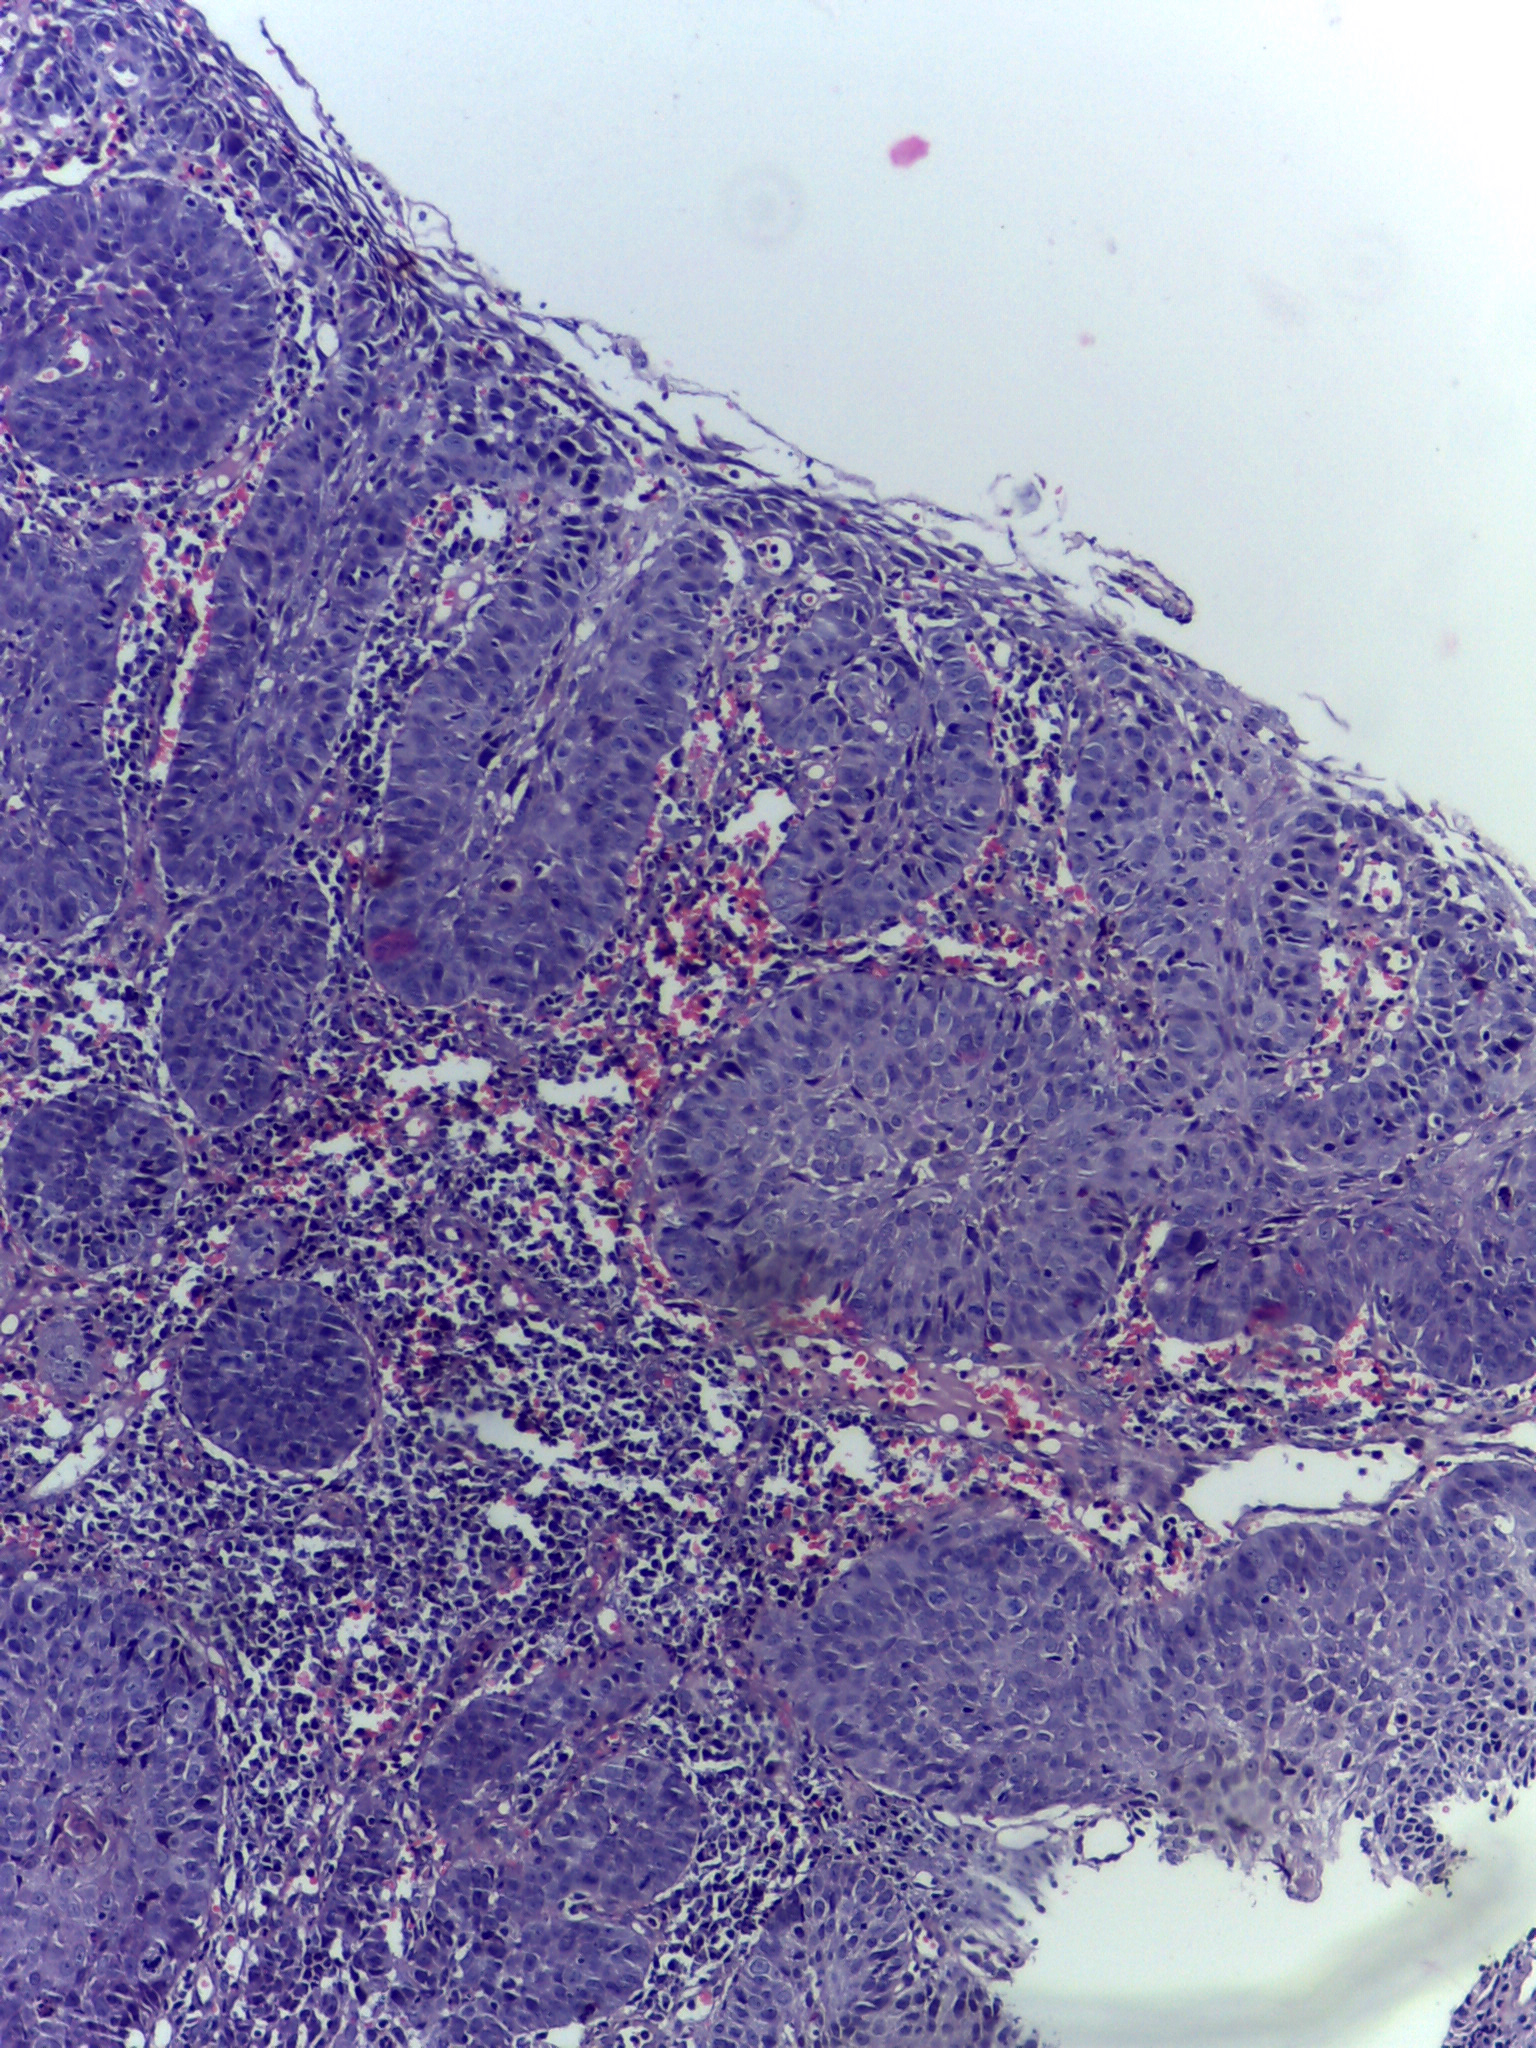
Diagnosis: OSCC